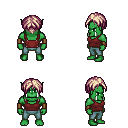
a pixel art fantasy rpg character, male body template, orc, green skin, maroon pirate shirt, teal pants, white blonde parted hairstyle, leather bracers, four views (front, back, left, right), 2x2 character sprite sheet, small pixel art, hard edges, no anti-aliasing